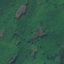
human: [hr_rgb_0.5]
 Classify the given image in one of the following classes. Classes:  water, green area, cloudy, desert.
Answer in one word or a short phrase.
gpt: green area